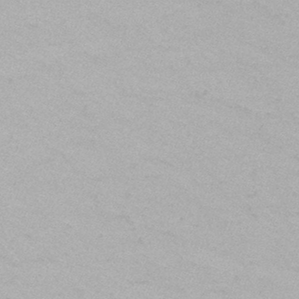
Label: frost